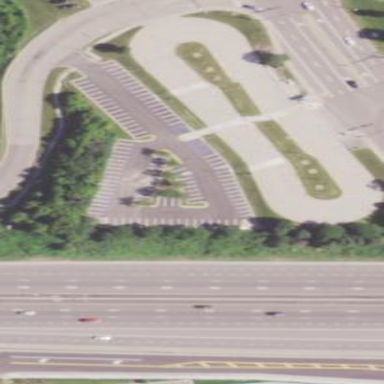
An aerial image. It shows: Parking lot designated for bus park and ride services.